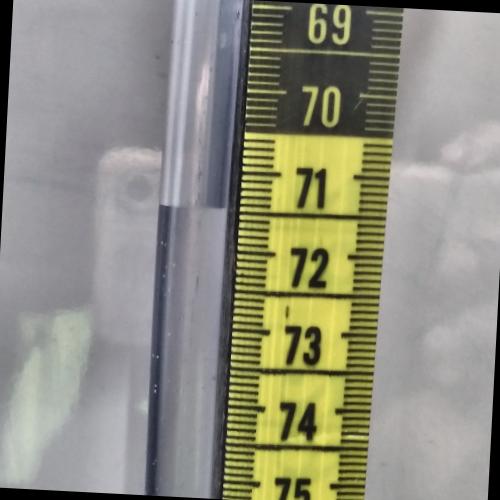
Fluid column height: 71.5 cm